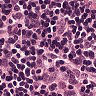
Metastatic tissue present: no